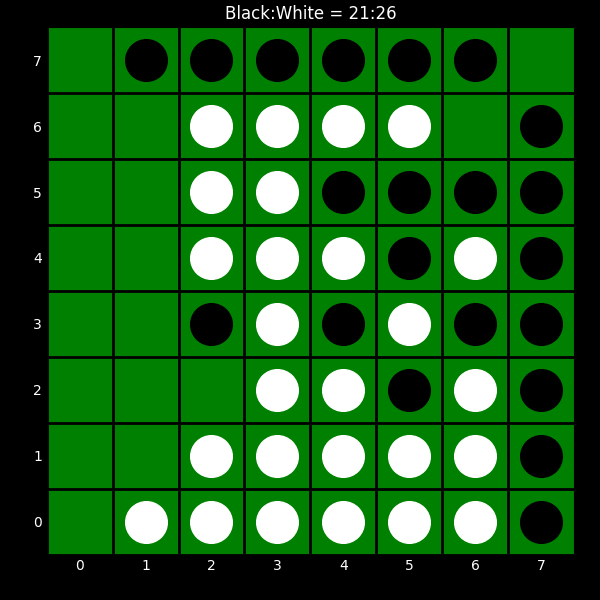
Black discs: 21
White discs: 26